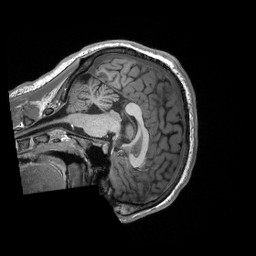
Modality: T1w
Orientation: sagittal
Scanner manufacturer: siemens
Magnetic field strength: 3 T
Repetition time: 2.3 s
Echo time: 0.00298 s